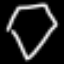
Label: diamond